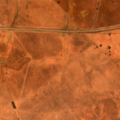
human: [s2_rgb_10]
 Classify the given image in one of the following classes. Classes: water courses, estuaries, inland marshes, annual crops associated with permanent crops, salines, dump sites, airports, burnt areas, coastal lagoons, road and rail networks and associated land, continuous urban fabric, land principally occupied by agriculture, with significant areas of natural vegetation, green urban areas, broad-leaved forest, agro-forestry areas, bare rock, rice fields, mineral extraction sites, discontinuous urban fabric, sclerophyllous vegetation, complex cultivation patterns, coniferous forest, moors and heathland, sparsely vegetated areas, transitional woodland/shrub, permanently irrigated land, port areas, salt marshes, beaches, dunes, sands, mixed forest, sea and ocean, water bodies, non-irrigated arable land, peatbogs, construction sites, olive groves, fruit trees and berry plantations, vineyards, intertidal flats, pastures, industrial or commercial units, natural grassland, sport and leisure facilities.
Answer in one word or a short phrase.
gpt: non-irrigated arable land, water bodies